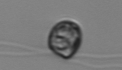
Label: flagellate_morphotype1